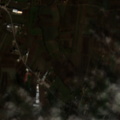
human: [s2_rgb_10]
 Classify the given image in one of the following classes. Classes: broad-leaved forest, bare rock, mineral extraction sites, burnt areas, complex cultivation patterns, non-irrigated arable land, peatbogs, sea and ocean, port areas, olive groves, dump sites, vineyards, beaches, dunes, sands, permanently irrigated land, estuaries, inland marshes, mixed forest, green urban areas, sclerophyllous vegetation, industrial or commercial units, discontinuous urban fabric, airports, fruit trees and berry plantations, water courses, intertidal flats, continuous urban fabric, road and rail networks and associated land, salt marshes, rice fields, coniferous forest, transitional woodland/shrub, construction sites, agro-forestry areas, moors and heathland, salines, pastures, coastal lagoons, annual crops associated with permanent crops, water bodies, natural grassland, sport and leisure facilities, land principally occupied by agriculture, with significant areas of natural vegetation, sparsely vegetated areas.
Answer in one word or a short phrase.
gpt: discontinuous urban fabric, non-irrigated arable land, complex cultivation patterns